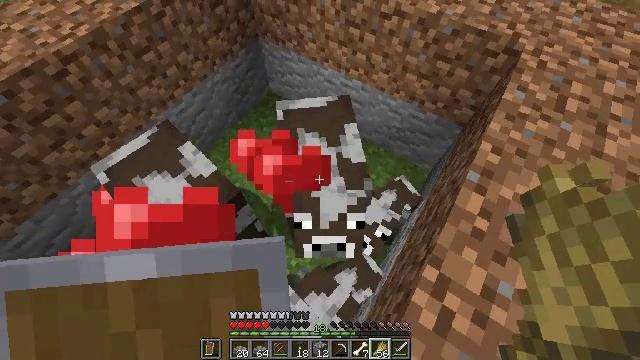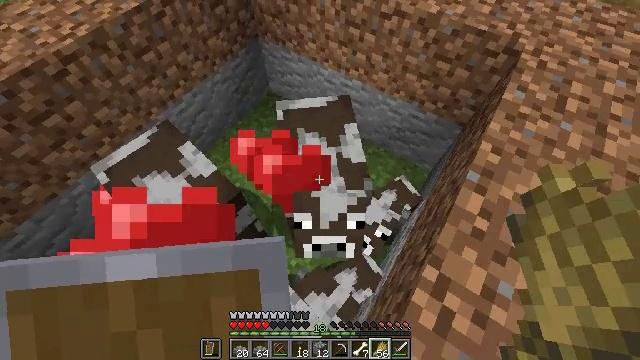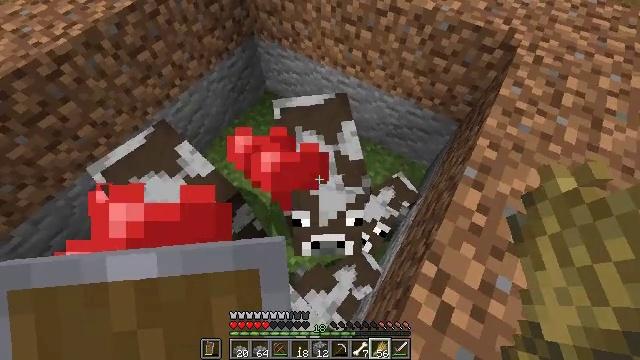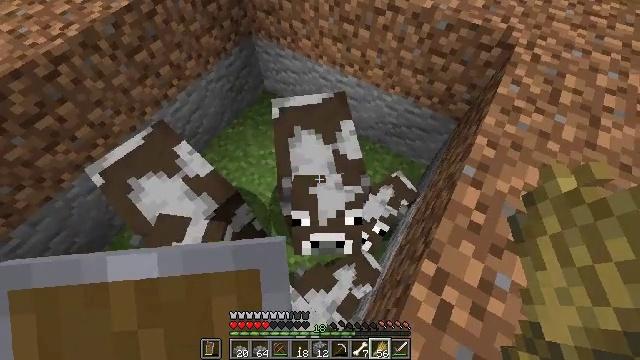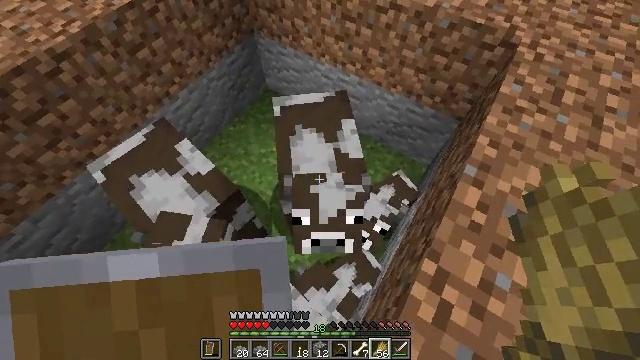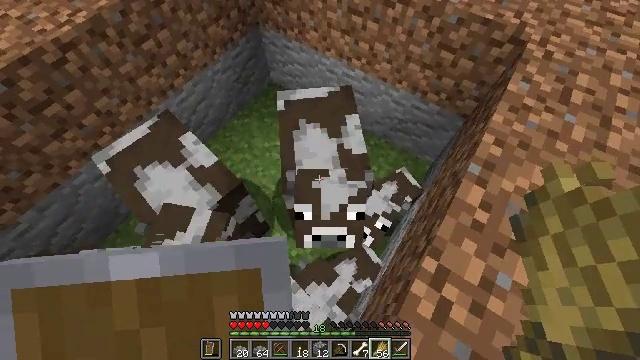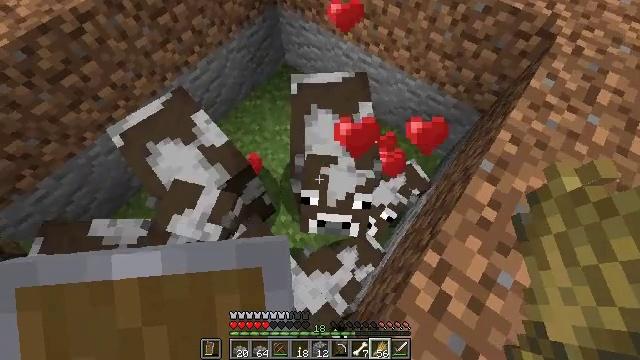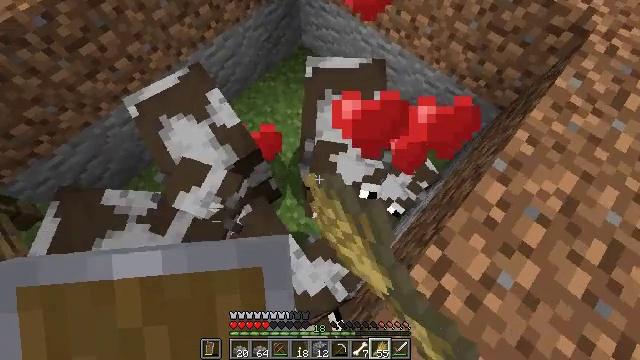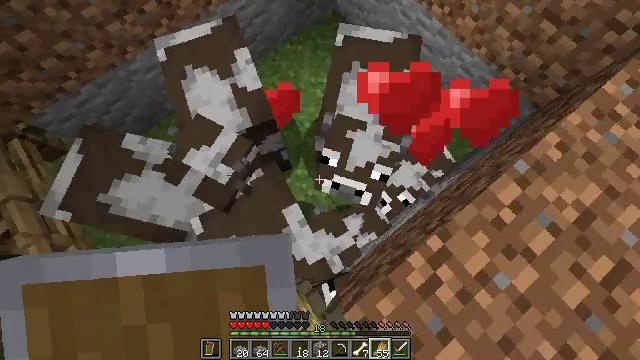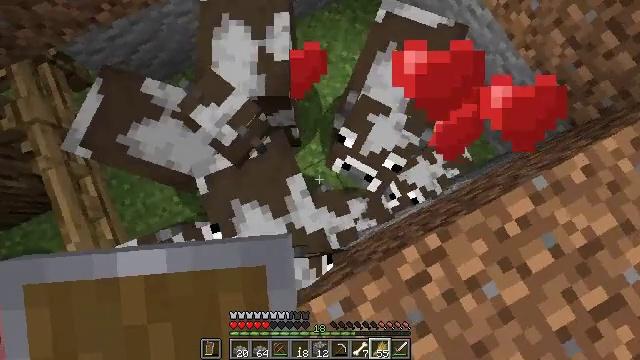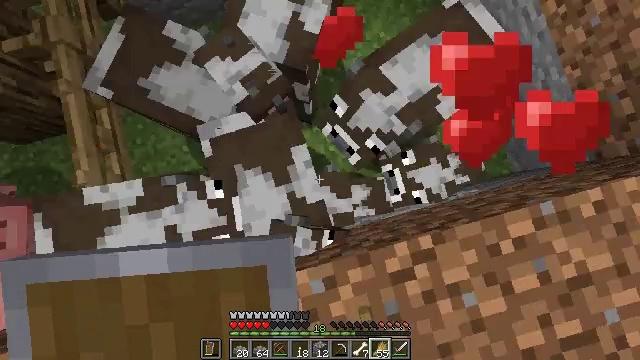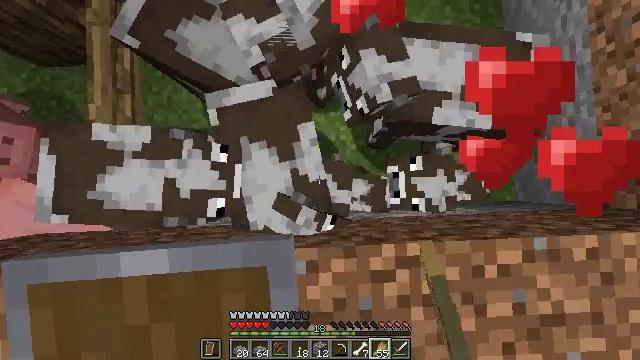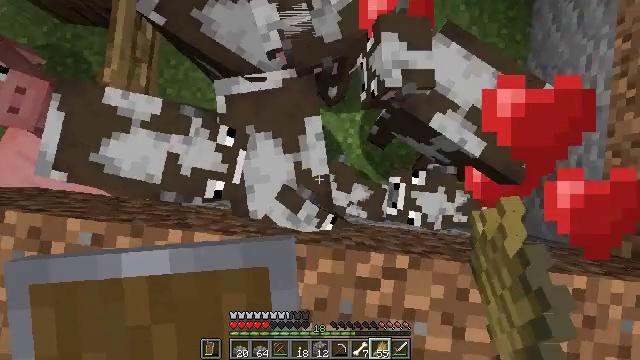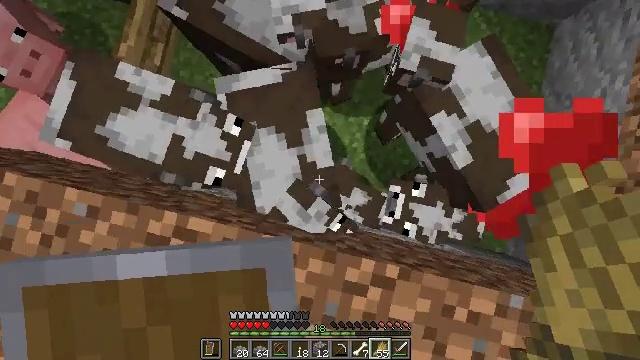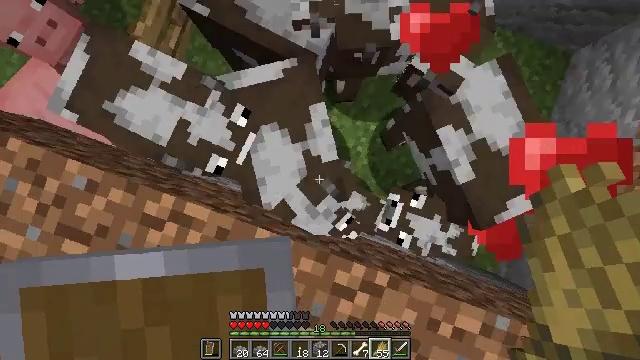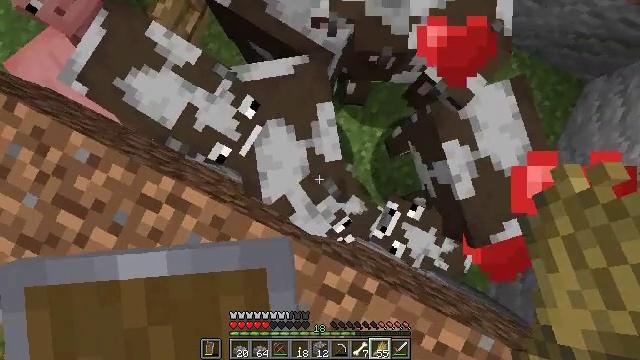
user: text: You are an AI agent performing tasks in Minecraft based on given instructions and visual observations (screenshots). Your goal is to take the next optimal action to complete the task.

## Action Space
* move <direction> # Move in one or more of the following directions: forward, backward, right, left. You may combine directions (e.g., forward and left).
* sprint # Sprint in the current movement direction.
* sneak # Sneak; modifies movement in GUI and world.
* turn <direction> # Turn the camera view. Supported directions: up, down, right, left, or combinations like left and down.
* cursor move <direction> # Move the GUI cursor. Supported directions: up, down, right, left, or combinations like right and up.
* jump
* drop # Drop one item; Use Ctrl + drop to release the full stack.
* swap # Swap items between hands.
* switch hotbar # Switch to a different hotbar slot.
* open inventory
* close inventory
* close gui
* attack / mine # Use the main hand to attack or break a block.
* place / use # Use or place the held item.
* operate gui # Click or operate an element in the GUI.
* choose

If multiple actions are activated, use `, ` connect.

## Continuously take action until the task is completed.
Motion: motion action
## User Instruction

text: Shear sheep after crafting shears.
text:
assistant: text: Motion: sneak, use / place
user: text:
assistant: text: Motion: sneak, use / place
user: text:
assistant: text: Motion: sneak, use / place
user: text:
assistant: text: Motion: sneak
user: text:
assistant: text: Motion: sneak, turn left and down
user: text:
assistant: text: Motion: sneak, turn left and down
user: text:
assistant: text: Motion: sneak, turn left and down
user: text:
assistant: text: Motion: sneak, turn left and down
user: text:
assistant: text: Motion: sneak, turn left and down
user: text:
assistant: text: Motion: sneak, turn left and down
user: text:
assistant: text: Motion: sneak, turn left and down
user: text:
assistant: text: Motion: sneak, turn left
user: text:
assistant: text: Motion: sneak, turn left
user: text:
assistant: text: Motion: sneak, turn left
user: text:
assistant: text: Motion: sneak, turn left
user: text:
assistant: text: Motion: sneak, turn left
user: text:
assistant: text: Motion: sneak, turn left
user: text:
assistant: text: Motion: sneak, turn left and up
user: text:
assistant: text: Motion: sneak, turn left and up
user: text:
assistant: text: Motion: sneak
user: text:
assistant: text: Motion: sneak
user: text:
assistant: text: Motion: sneak, turn left and up
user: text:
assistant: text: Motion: sneak, turn up
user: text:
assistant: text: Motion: sneak, turn up
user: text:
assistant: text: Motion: sneak, turn up
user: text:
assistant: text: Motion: sneak, use / place
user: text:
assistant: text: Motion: sneak, use / place
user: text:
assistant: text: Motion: sneak, use / place
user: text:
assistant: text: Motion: sneak
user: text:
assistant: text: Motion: sneak